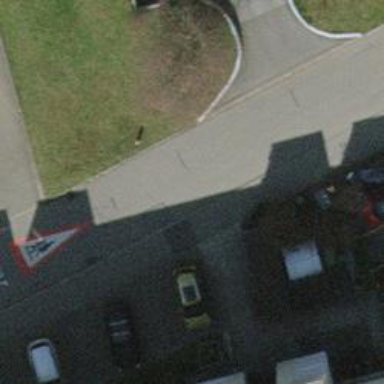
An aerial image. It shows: Sidewalk along the footway.